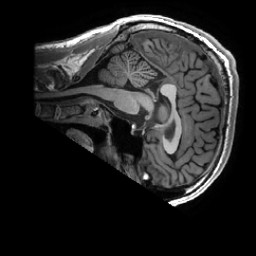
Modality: T1w
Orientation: sagittal
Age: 26
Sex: male
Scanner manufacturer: ge
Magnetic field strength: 3 T
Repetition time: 0.0073 s
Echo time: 0.003 s